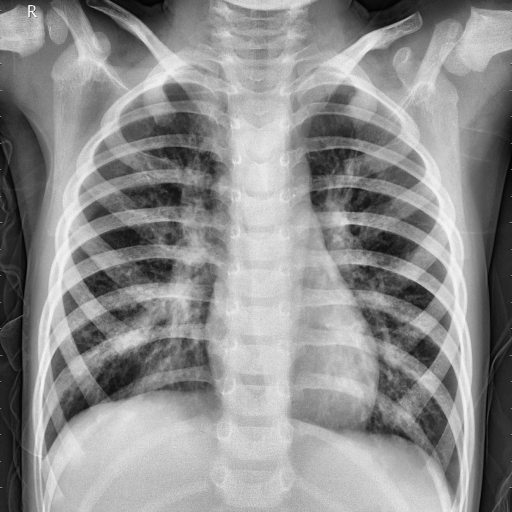
Finding: PNEUMONIA